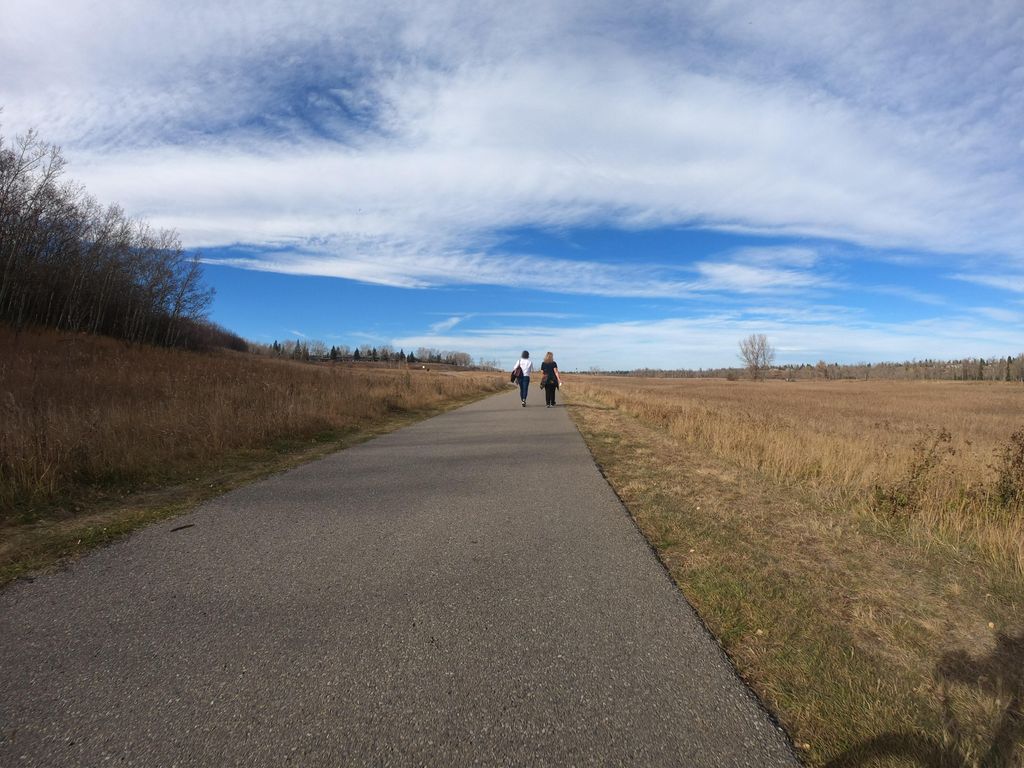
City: calgary